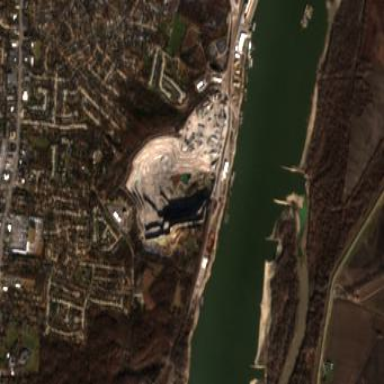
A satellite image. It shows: Quarry that is man-made.